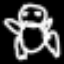
Label: frog